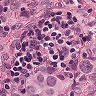
Metastatic tissue present: yes